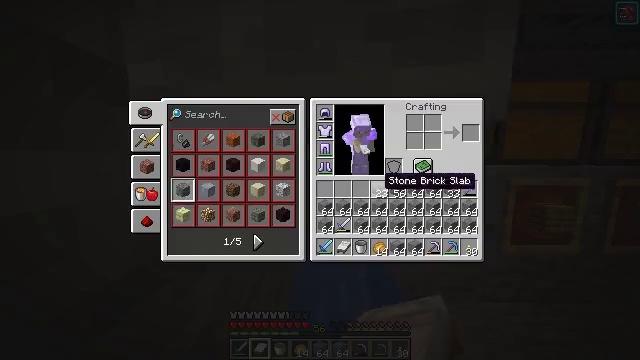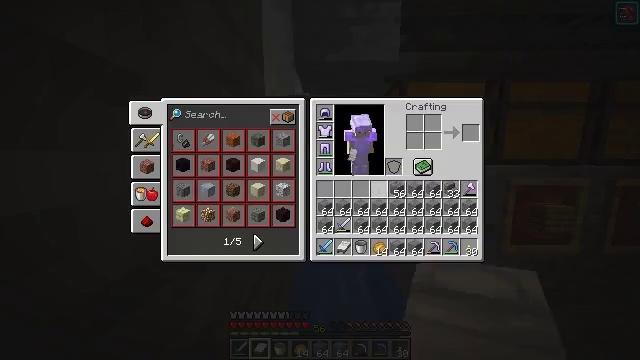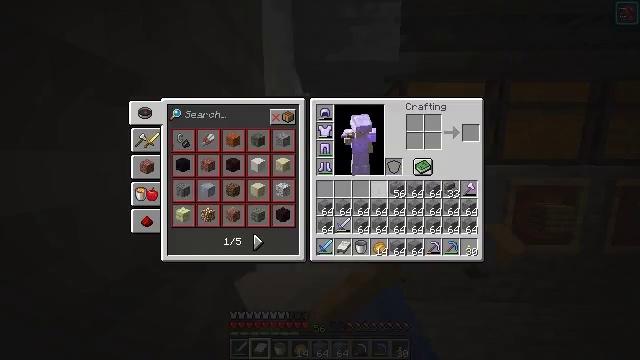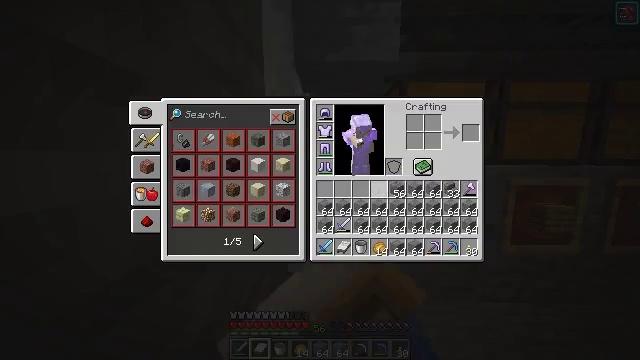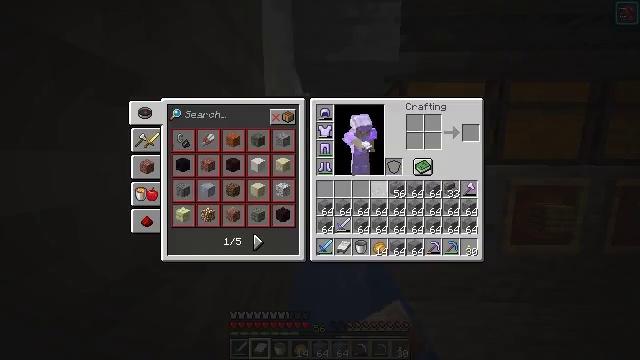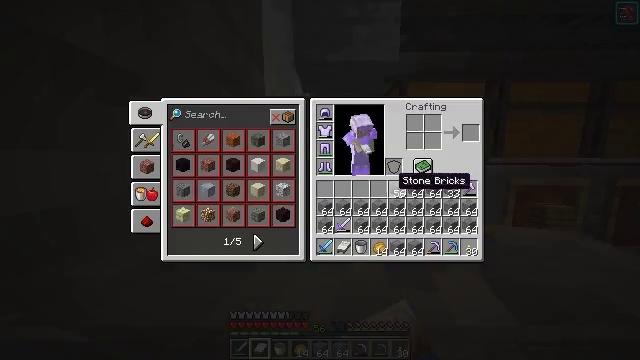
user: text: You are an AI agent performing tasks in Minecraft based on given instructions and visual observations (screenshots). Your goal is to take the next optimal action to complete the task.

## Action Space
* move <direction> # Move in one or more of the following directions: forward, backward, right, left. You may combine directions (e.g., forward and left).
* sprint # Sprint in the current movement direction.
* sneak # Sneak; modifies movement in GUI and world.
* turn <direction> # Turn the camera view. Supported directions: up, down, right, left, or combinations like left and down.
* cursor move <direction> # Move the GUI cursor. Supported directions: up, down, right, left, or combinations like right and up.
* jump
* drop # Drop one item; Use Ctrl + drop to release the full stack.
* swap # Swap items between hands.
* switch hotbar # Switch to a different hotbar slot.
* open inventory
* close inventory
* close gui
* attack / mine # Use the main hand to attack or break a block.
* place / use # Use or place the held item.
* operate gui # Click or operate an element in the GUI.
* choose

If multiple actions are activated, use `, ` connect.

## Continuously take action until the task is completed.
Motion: motion action
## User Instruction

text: Remove a stone brick slab from the inventory.
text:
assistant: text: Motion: sprint, drop, open gui
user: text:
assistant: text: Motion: sprint, drop
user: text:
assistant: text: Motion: sprint, drop
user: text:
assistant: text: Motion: sprint
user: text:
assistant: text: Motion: sprint
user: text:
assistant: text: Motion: sprint, drop